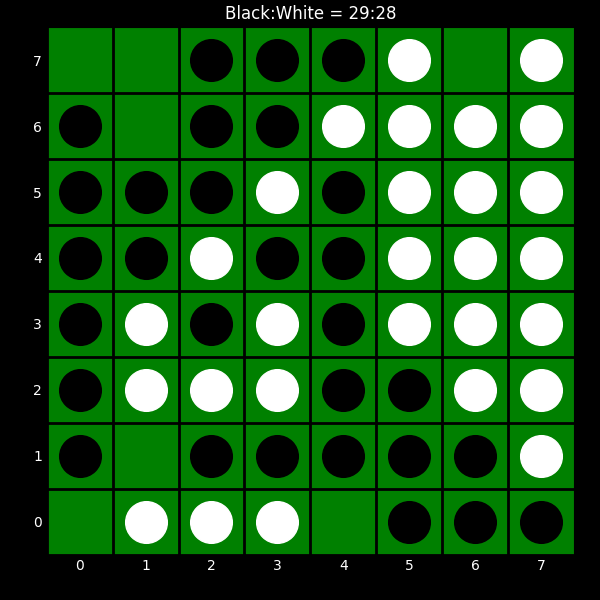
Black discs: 29
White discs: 28